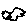
Label: bird